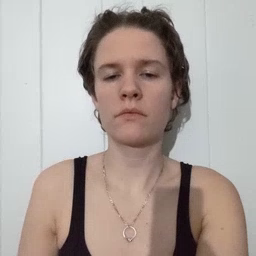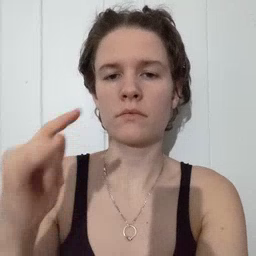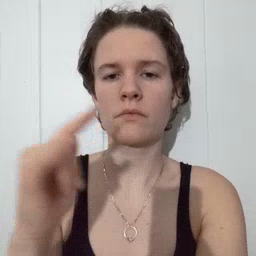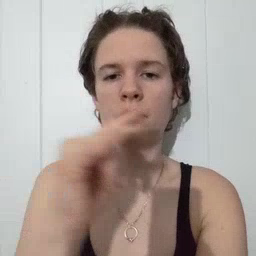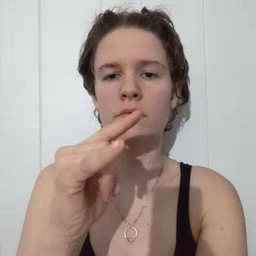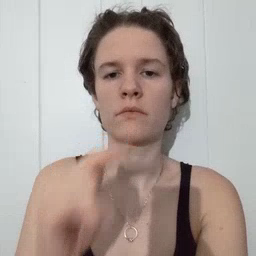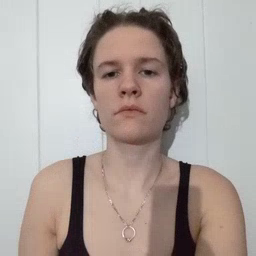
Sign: airplane